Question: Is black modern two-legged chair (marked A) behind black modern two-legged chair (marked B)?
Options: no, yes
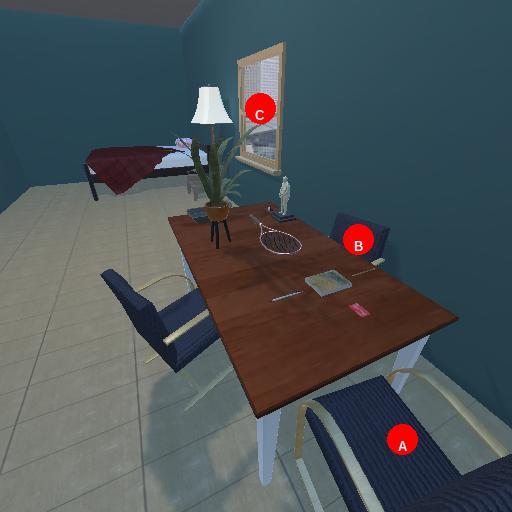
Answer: no